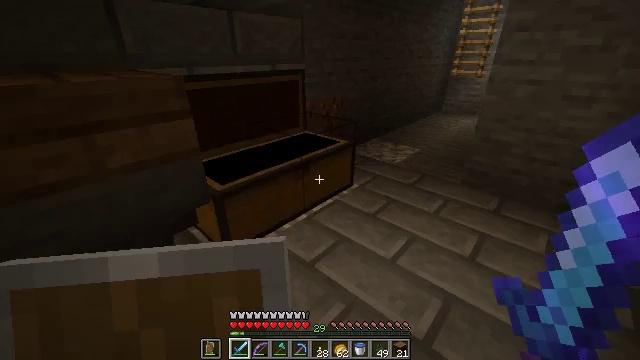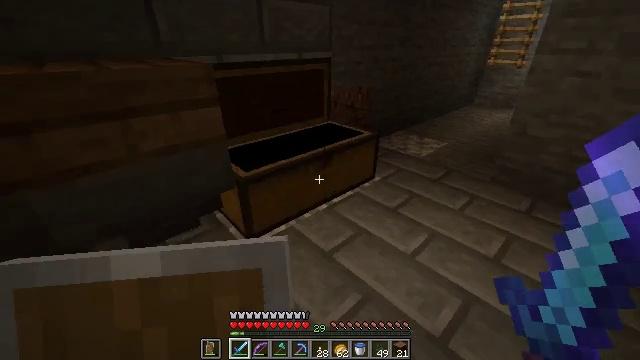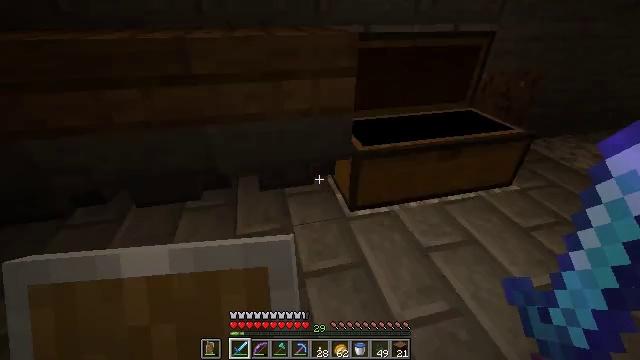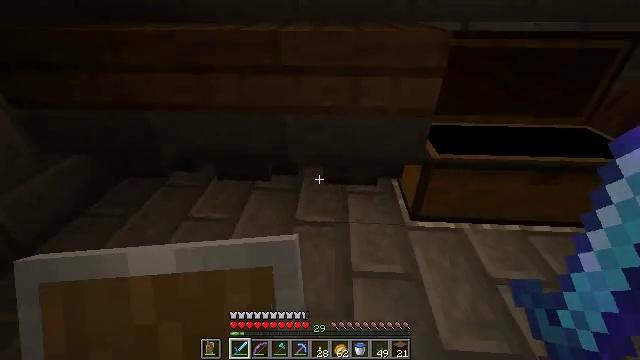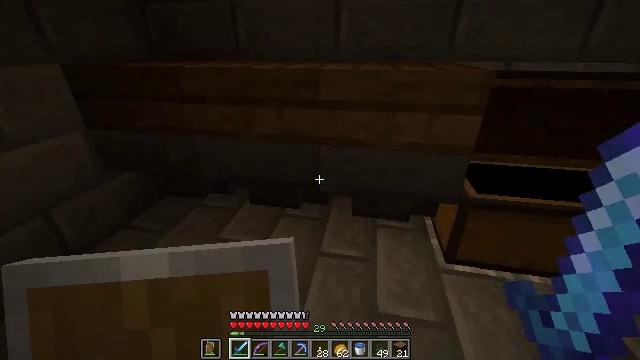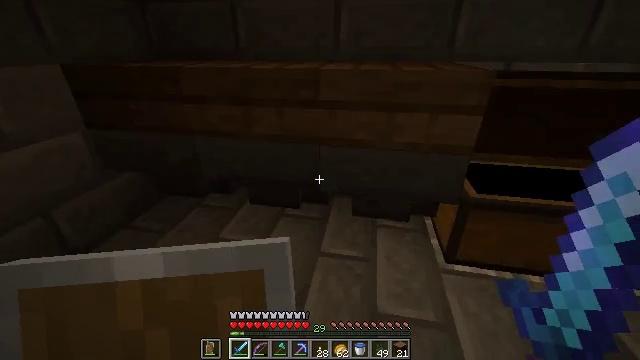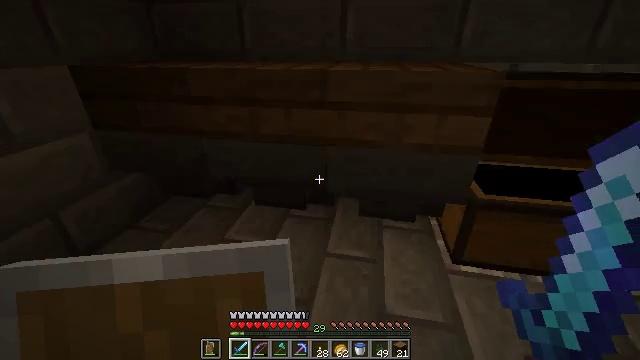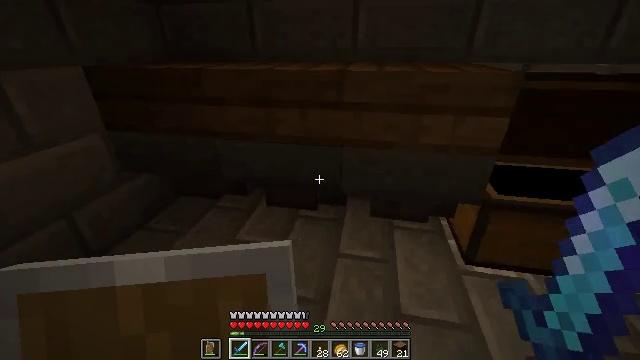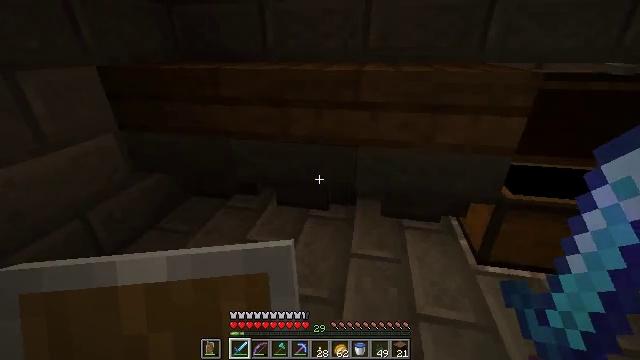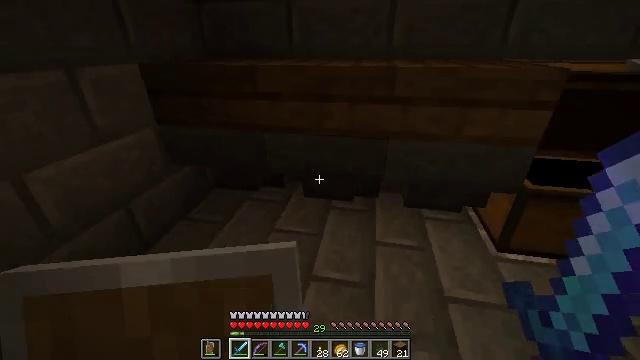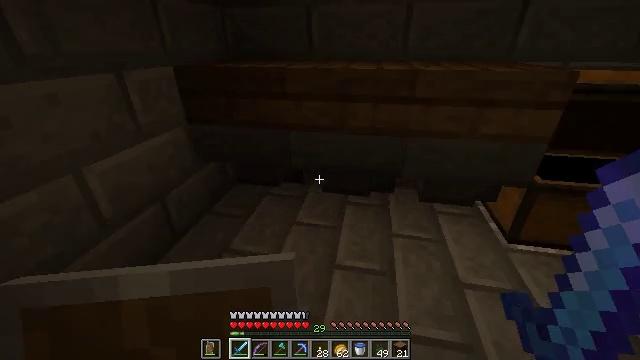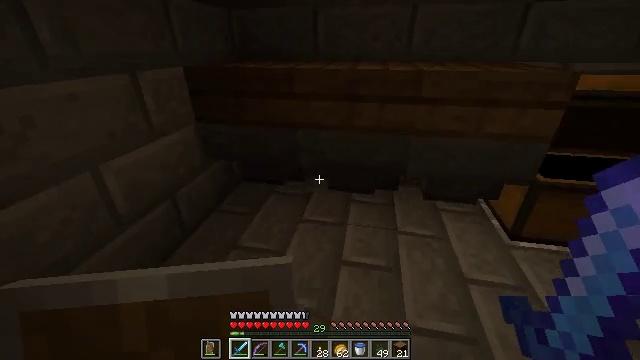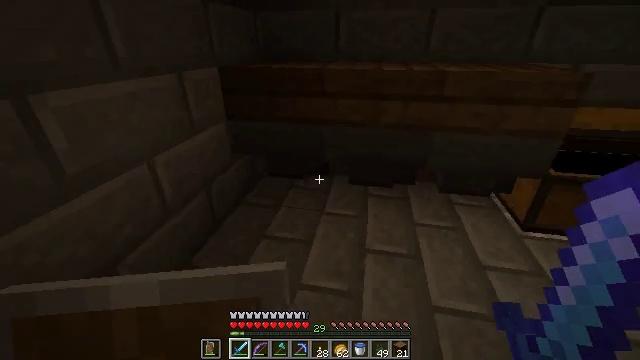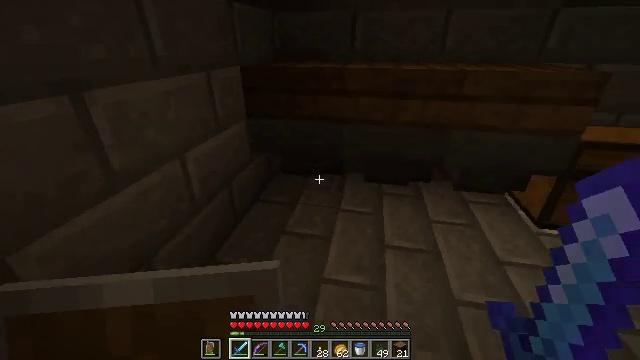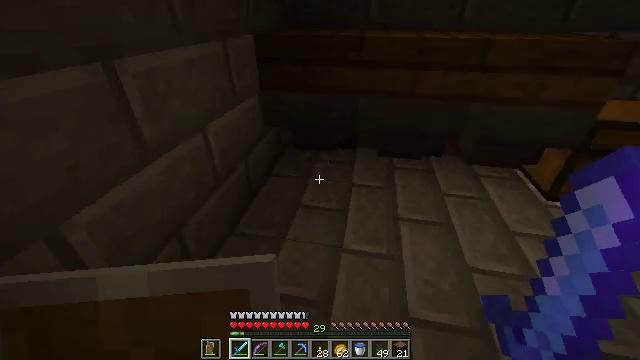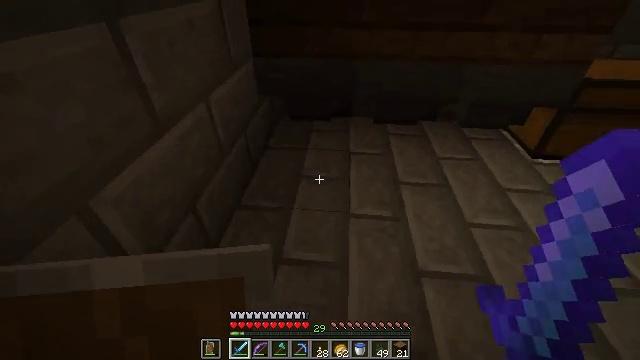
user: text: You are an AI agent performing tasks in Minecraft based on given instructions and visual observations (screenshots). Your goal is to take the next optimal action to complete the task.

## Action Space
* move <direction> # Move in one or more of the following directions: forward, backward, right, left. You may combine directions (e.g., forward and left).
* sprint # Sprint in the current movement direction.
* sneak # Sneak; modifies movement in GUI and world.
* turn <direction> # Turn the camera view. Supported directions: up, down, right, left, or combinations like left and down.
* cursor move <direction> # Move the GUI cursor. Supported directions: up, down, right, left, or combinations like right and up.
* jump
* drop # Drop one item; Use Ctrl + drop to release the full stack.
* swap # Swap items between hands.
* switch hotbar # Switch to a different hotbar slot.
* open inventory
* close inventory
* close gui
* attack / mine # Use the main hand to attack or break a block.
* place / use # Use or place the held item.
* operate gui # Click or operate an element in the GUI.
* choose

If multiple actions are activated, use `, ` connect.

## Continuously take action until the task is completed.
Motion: motion action
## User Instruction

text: Harvest beetroots from the farm.
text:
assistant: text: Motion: turn left and down
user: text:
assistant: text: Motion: turn left and down
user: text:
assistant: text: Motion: turn left
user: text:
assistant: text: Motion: turn left and up
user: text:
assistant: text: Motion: no_op
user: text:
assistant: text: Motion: move left
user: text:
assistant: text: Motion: move left
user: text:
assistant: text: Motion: move back and move left
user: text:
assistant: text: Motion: move back and move left
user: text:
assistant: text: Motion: move back and move left
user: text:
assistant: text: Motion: move back and move left
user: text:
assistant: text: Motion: move left
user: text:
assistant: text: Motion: move left
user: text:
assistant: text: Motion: move left, turn down
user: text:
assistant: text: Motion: move left, turn right and down
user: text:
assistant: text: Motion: move left
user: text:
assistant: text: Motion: no_op
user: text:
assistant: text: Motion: no_op
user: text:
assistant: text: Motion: no_op
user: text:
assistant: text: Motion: turn right and up
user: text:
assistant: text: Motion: turn right
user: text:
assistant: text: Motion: move right, turn right
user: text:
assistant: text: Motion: move right, turn right
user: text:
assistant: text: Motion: move right
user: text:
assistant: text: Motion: move right
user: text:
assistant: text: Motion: move right
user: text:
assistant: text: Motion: move right, turn right
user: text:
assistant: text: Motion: move right, turn right
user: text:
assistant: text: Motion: turn right and up
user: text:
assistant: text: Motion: turn up